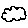
Label: cloud